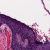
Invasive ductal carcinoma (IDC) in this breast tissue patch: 0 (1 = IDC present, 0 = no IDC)